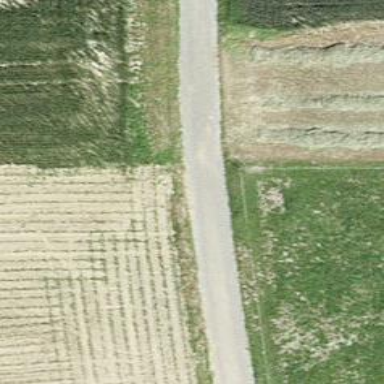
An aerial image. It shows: Gravel track with grade 2 quality.